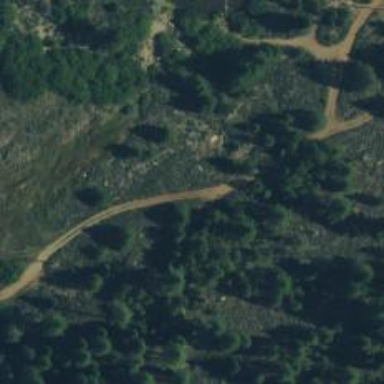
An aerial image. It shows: Track road with grade3 tracktype.